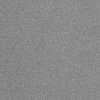
Atmospheric dust classification: dusty